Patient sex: F
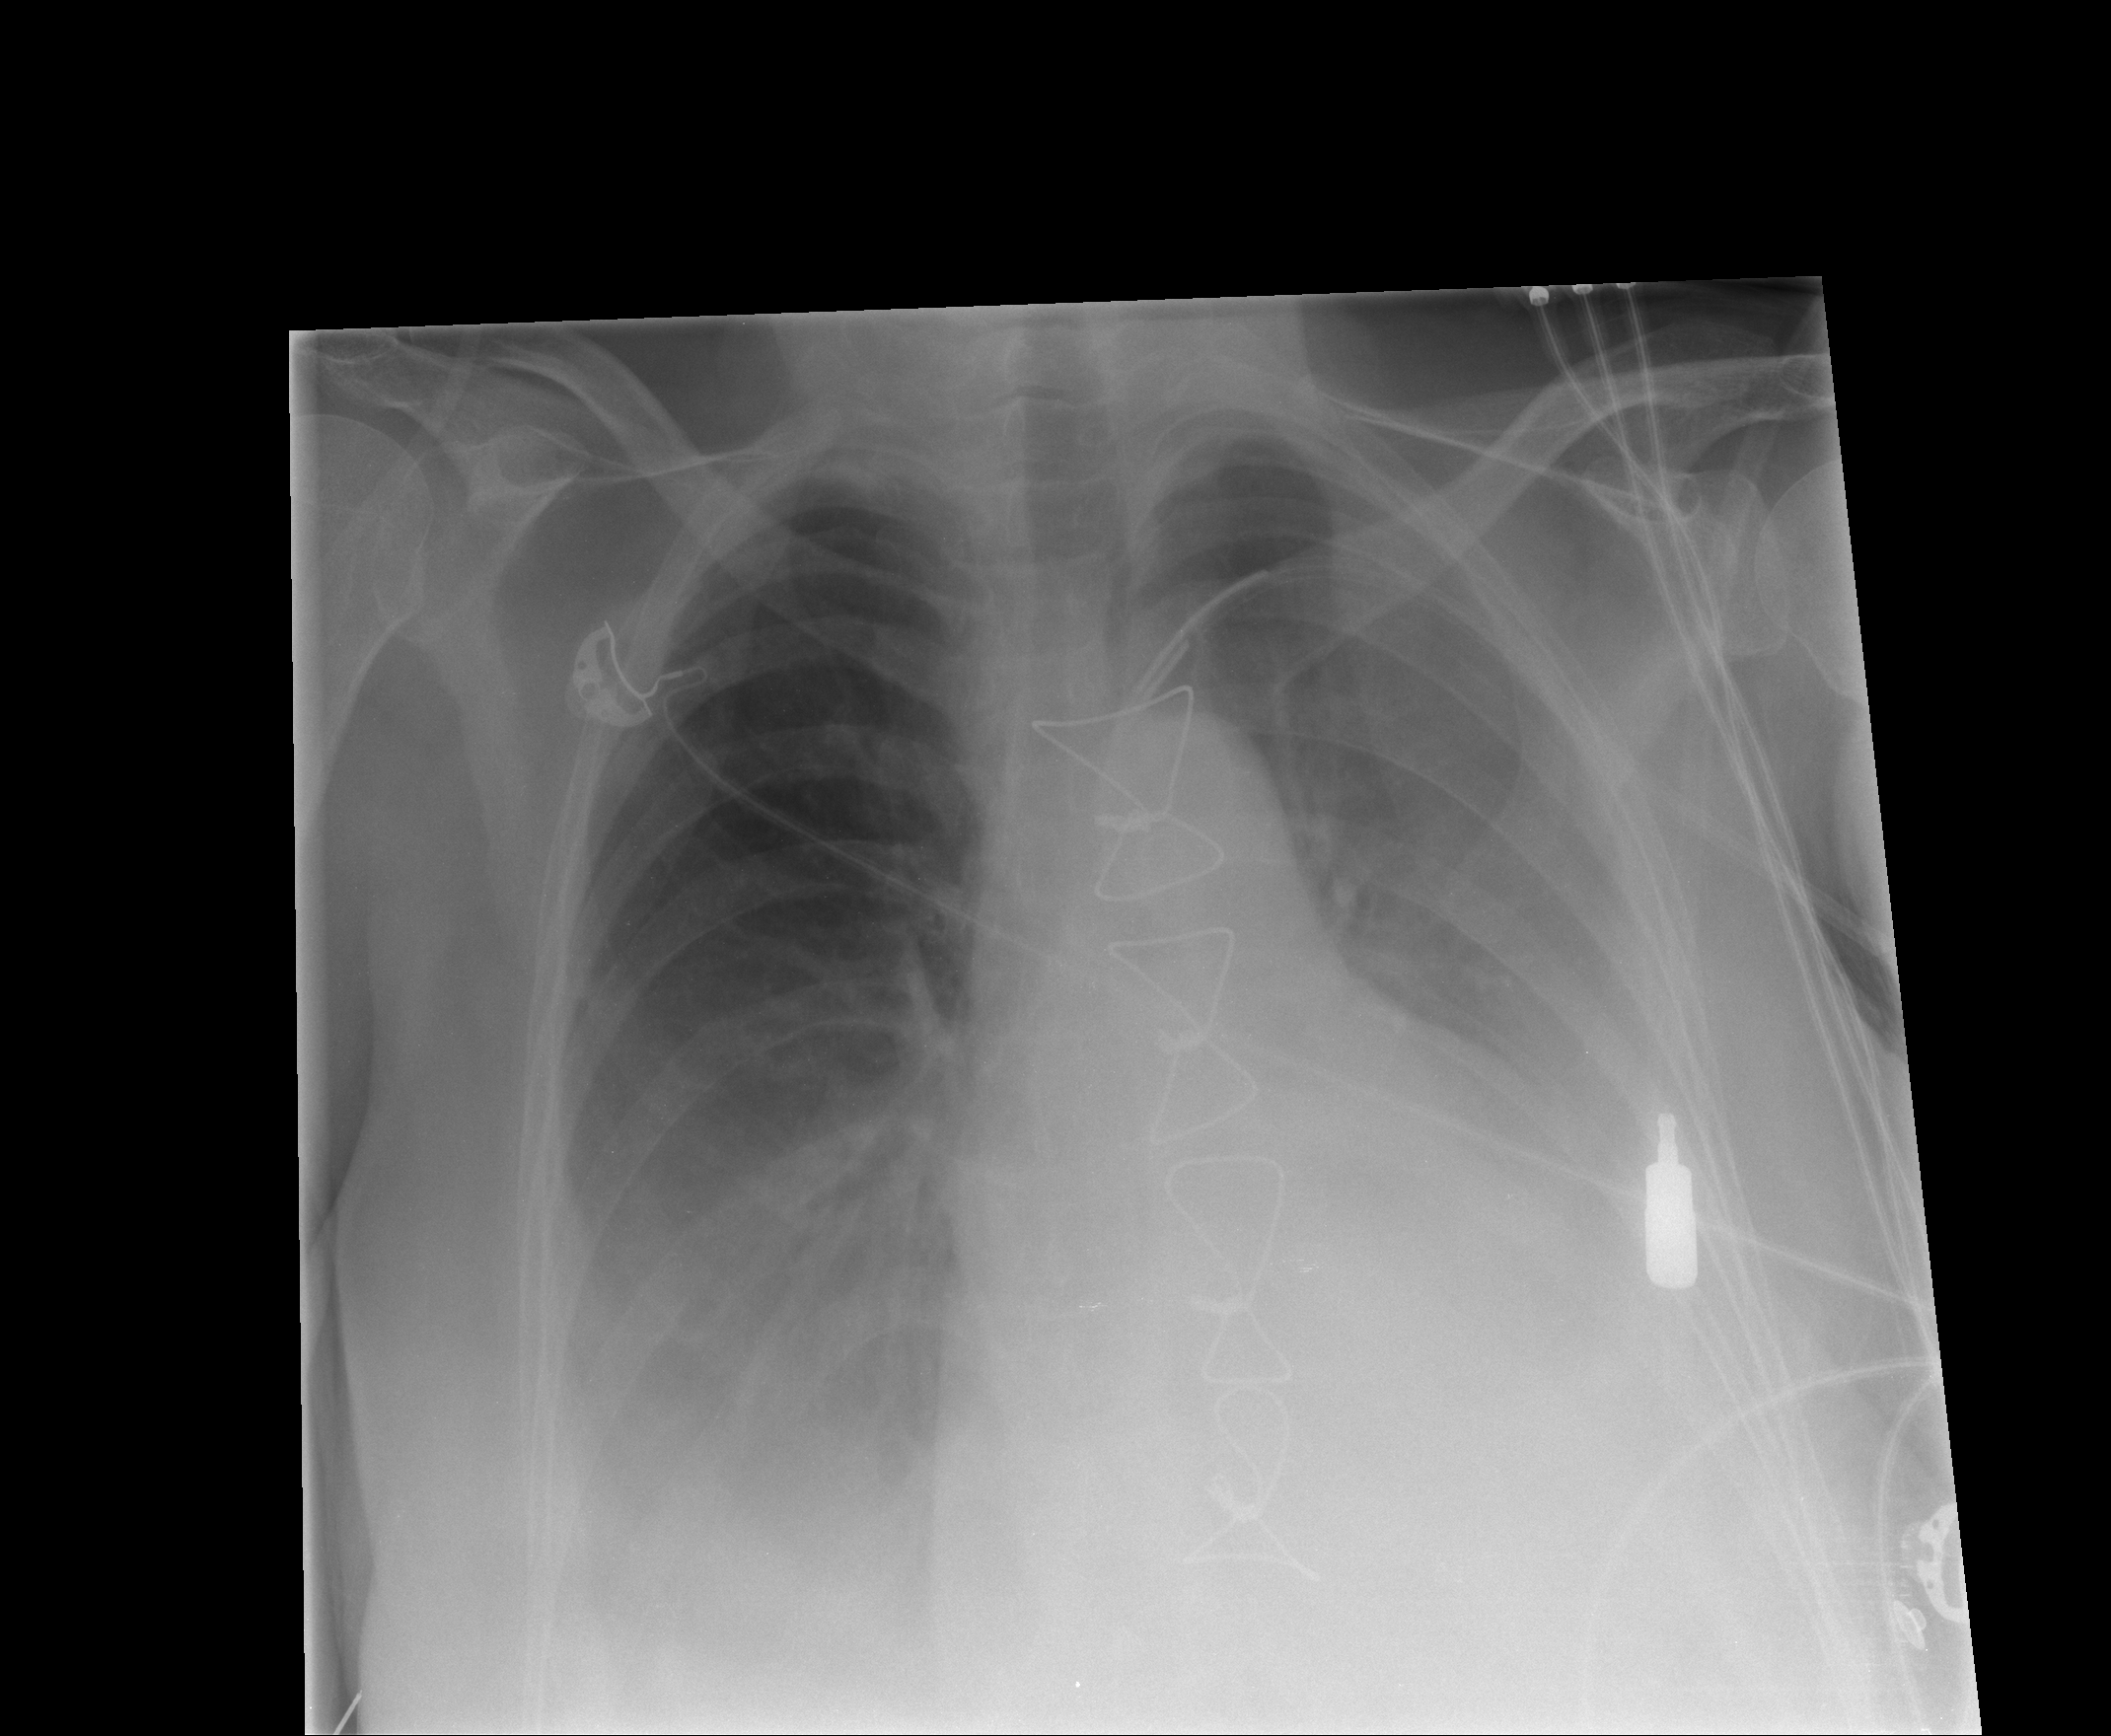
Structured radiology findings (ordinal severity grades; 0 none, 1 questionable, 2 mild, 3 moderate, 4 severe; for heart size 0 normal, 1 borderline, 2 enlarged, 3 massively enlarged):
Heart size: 2
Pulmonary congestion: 0
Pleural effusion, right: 2
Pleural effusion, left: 3
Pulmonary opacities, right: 0
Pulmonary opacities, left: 0
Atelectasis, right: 2
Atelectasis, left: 3